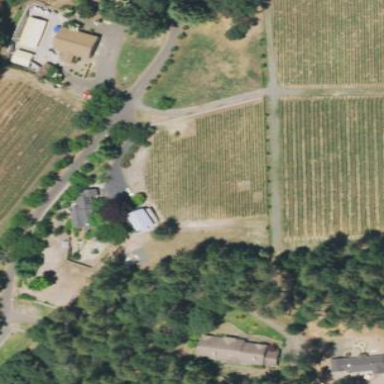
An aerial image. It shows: Vineyard with wine grapes as the main crop.